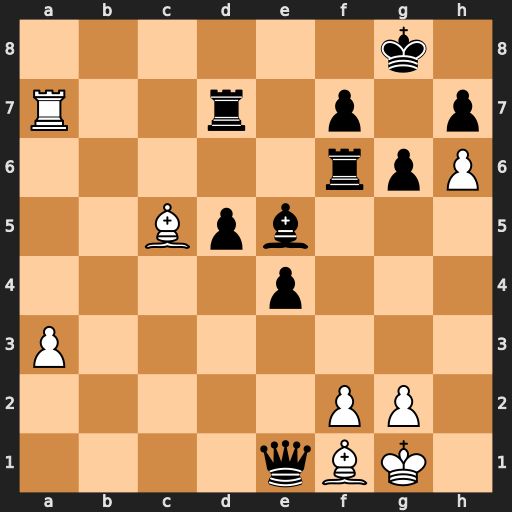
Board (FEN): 6k1/R2r1p1p/5rpP/2Bpb3/4p3/P7/5PP1/4qBK1
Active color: w
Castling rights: -
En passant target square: -
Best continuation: Ra8+ Bb8 Rxb8+ Rd8 Rxd8#